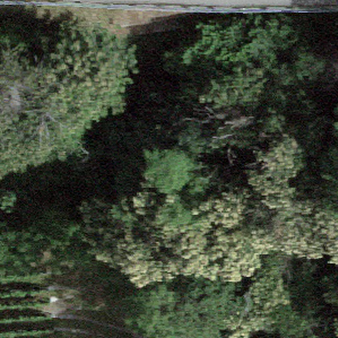
Label: other